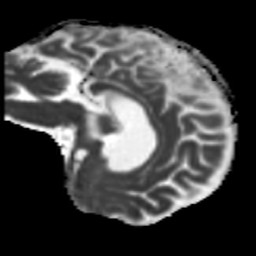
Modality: MD
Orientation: sagittal
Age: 63
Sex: female
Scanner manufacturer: siemens
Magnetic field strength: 3 T
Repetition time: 5.25 s
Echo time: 0.08 s